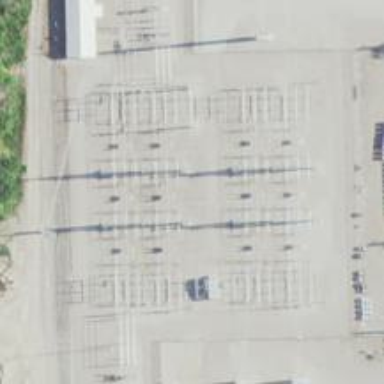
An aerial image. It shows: Switch for power supply.